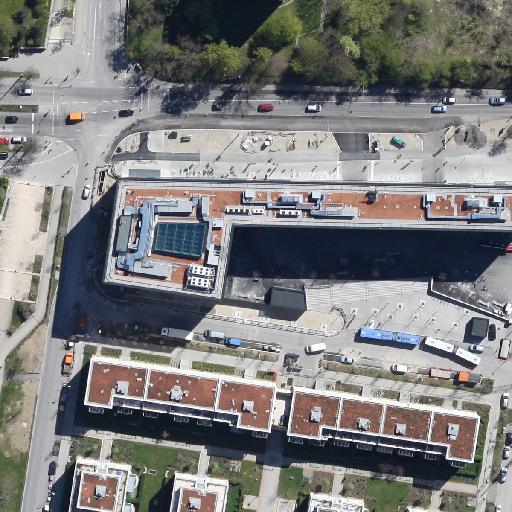
Referring expression: sidewalk